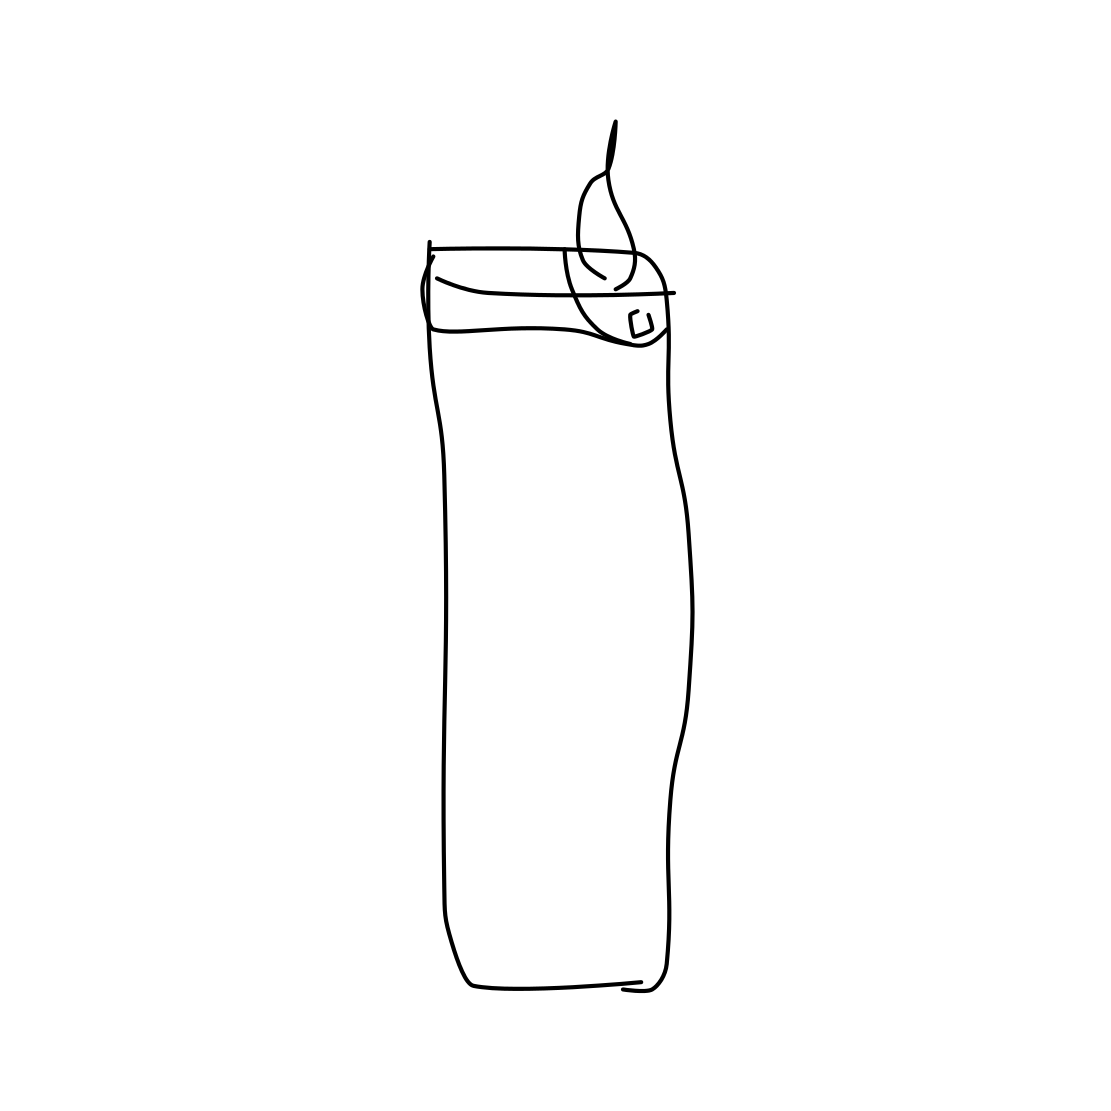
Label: lighter